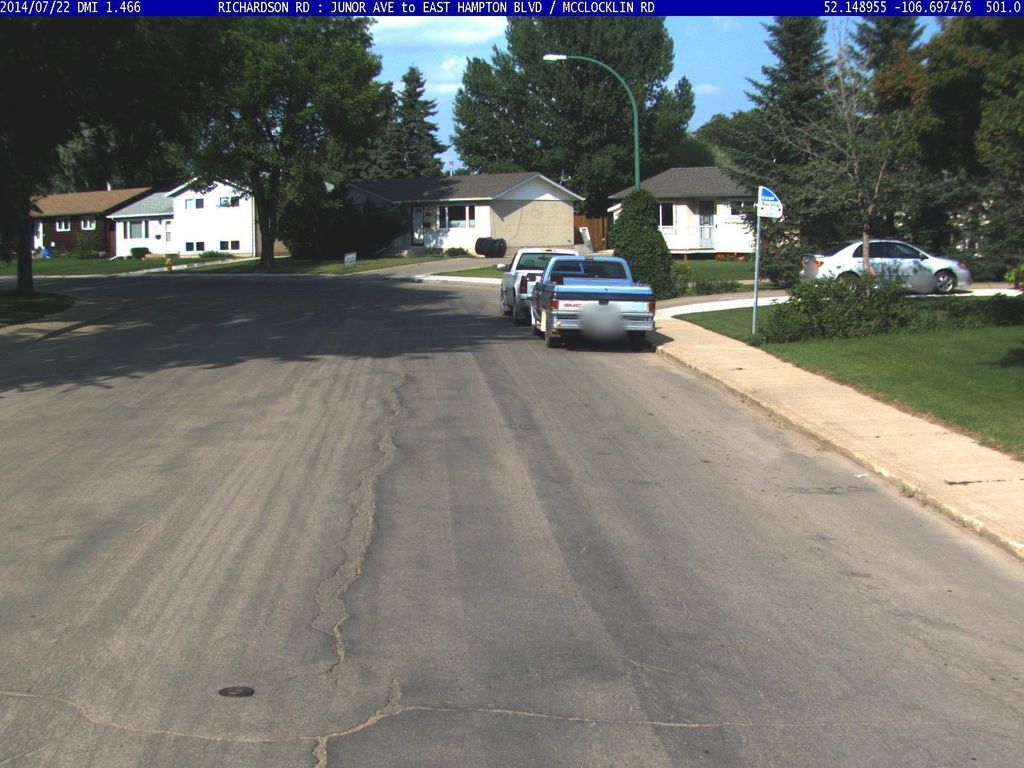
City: saskatoon